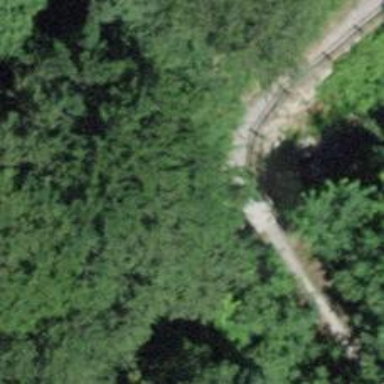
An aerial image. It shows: Path crossing bridge with excellent trail visibility.